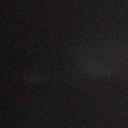
Screen state: off